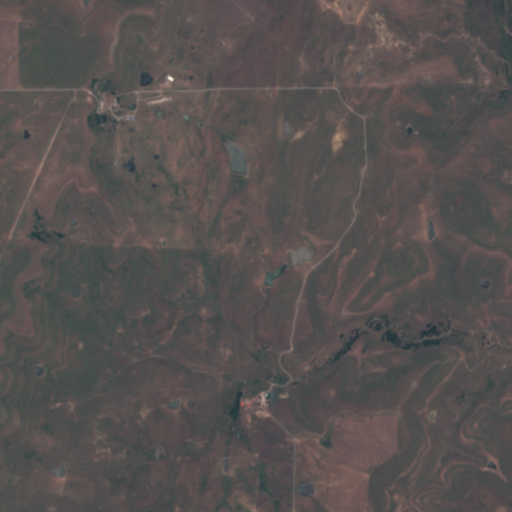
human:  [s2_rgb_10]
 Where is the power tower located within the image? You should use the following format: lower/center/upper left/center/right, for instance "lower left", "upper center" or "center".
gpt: The power tower is located in the upper right of the image.
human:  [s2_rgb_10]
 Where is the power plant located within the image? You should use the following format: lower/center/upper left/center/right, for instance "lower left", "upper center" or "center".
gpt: There is no power plant in the image.